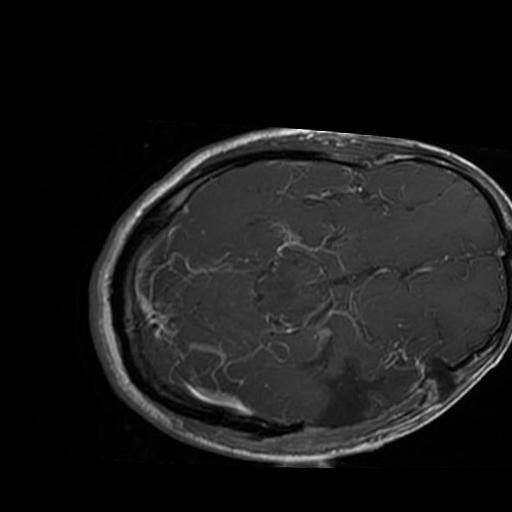
Label: brain_glioma